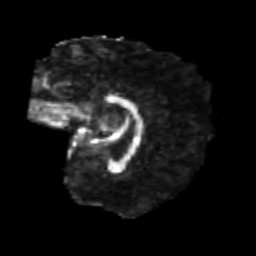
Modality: FA
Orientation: sagittal
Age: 24
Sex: female
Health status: healthy
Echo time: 0.074 s